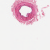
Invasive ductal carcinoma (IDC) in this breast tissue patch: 0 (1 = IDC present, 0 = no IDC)